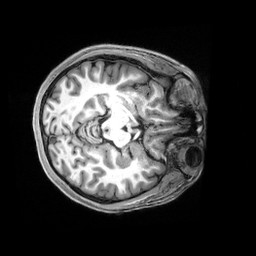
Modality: T1w
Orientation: axial
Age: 18
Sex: female
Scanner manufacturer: siemens
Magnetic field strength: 3 T
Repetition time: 2.5 s
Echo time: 0.00222 s